Question: I got an exception here:
> MyException was unhandled by user code
In fact I have tried this, but
What is the problem and how to resolve it? What I want to achieve is get the exception be catch by the try catch surrounded the parallel.All. Now, it does not aware of that try catch, and prompt me the exception is unhandled by user code. Noted that I require the 'TestParallel1' method to throw exception, as this is the simplified format of the program I have. Given an exception, I wish to stop all other threads immediately. Furthermore I wish the exception propagate outside the parallel.
'''
namespace WindowsFormsApplication1
{
static class Program
{
public static void Main()
{
try
{
List<Action> act = new List<Action>
{
()=>TestParallel1(),
() => TestParallel1()
};
Parallel.Invoke(act.ToArray());
}
catch (AggregateException ae)
{
foreach (var e in ae.InnerExceptions) // note the 's' in InnerExceptions
{
//do something with 'e'
}
//do something
}
}
public class MyException : Exception
{
}
public static void TestParallel1()
{
throw new MyException();
}
}
}
'''

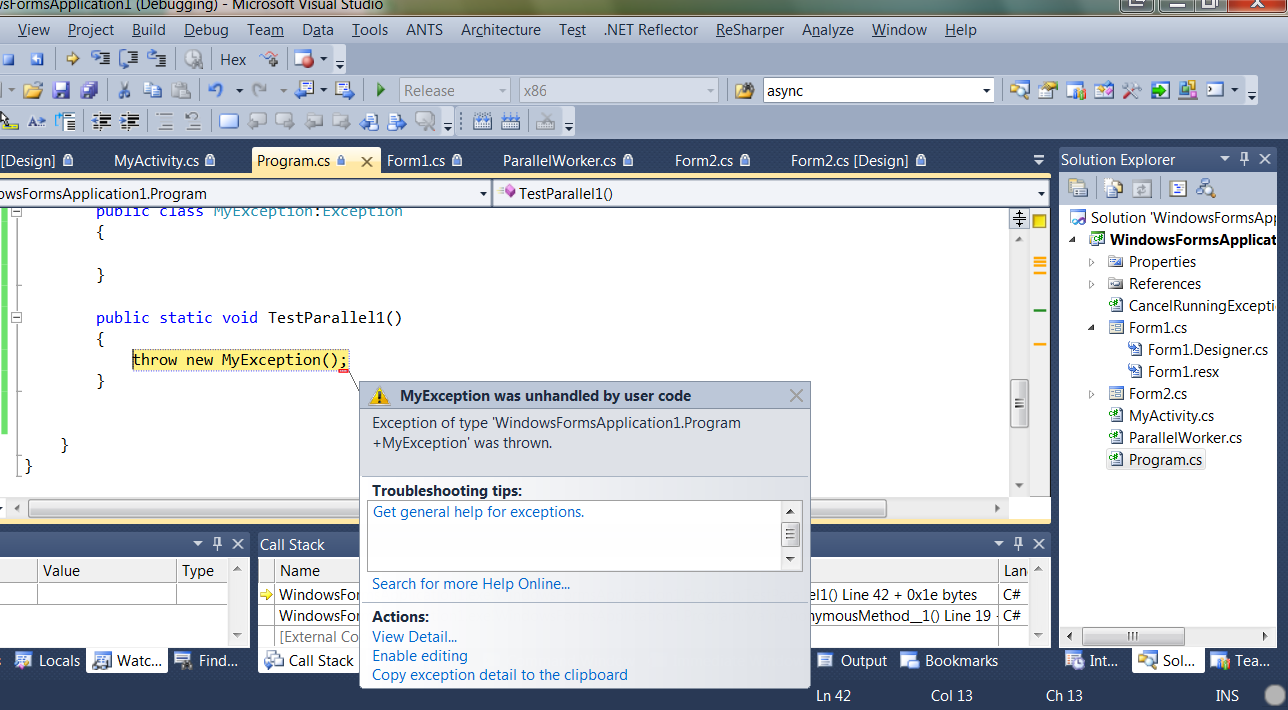
Answer: To Catch this Exception and still use Parallel you could do this:
'''
List<Action> act = new List<Action> { () => TestParallel1(),
() => TestParallel1() };
Parallel.ForEach(act, a =>{
try
{
a.Invoke();
}
catch (MyException ae)
{
//do something
}
});
'''
---
## EDIT
Maybe something like this could do the trick if events and delegates are ok for you
i'm aware that this code could be look better but it will show you the idea so i hope it will help you :)
'''
public partial class MainWindow : Window
{
List<MyThread> threads = new List<MyThread>();
public MainWindow()
{
var thread1 = new MyThread();
thread1.A = () => TestParallel1();
thread1.RaisError += RaisError;
var thread2 = new MyThread();
thread2.A = () => TestParallel1();
threads.Add(thread1);
threads.Add(thread2);
Parallel.ForEach(threads, t => { t.Start(); });
}
public void RaisError()
{
Parallel.ForEach(threads, t => { t.Stop(); });
}
public static void TestParallel1()
{
throw new MyException();
}
}
public class MyException:Exception{}
public class MyThread
{
public Action A { get; set; }
public delegate void Raiser();
public event Raiser RaisError;
public void Start()
{
try
{
A.Invoke();
}
catch (MyException me)
{
RaisError();
}
}
public void Stop()
{
// do some stop
}
}
'''
---
## Edit 2
you may could also do this but you should read the <URL> first
'''
List<Action> act = new List<Action> { () => TestParallel1(),
() => TestParallel1() };
Parallel.ForEach(act, (a, state) =>
{
try
{
a.Invoke();
}
catch (MyException ae)
{
state.Stop();
}
});
'''